Question: I have a data table and I want to do the following:
1) use xyplot to plot the data
2) use rasterimage to 'mark' certain regions in this plot as 'good' (green) or 'bad' (red)
This is what I got so far:
'''
library(lattice)
dataFrame = data.frame(
Z1 = c(0, 1, 2, 3, 4),
Z2 = c(0, 1, 2, 3, 4))
dataFrameResult = data.frame(
install=c(TRUE, TRUE, FALSE))
imageMatrix = matrix(
c(rgb(255, 0, 0, alpha=100, maxColorValue = 255 ),rgb(0, 255, 0, alpha=100, maxColorValue = 255 ),
rgb(255, 0, 0, alpha=100, maxColorValue = 255 ),rgb(0, 0, 255, alpha=100, maxColorValue = 255 )),
nrow = 2, ncol = 2, byrow = TRUE,)
image <- as.raster(imageMatrix)
fig = xyplot(Z1 ~ Z2, group = dataFrameResult$install, data=dataFrame)
plot.new()
print(fig, pos=c(0,0,1,1), more = TRUE)
par(new=TRUE)
plot(c(0, 3), c(0, 3), type = "n", xlab = "", ylab = "")
rasterImage(image, 0, 0, 1, 1, interpolate = FALSE)
'''
This produces the following:

In principal it looks fine but the positioning of the rasterImage function and the positioning of the xyplot do not match up... So, instead of guessing and pushing them around (does this procedure depend on the scales, etc.?) I thought that it can't be that hard to draw an image into a plot... right?
So anybody knows how to achieve the image below with (0,0) being (0,0) in and (1,1) being (1,1) in scales? Or, even better, is there a way to draw an xyplot and tell R to paint the background in a user specified function like so...
'''
getColor = function(x,y) {
return(rgb(x, y, 0, 0, ...))
}
plot (backgroundColorFunction=getColor)
'''
Cheers,
FW
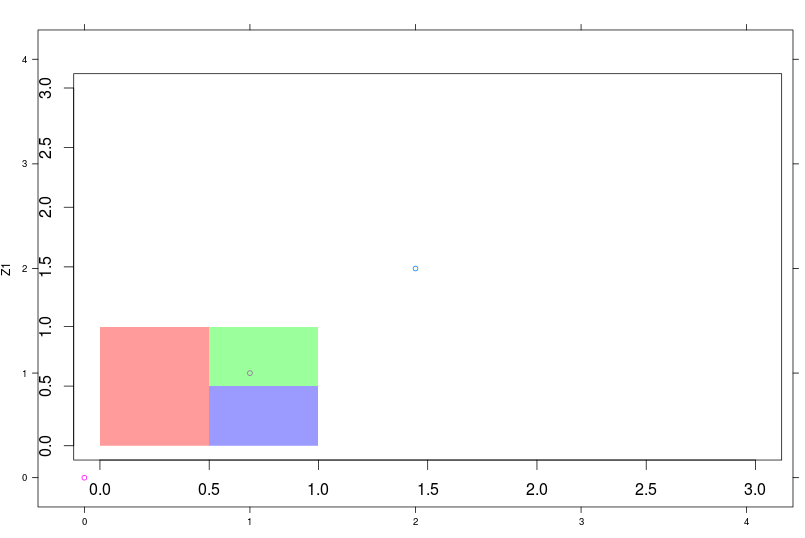
Answer: an easier way is to use the normal plot function, and use the functions like rect() after your plot to mark the regions and points() to plot the data,
for example :
'''
> plot(c(1, 5), c(0, 4), type= "n", xlab = "", ylab ="")
> rect( 2 ,3 , 3 , 4 , col ="green" , border="red" )
> points(c(1:5),c(0:4),col="blue")
> rect(1.8,2.8,2.3,3.4,col="white",border = "white")
'''
that results :

you can customize your plot by changing the parameters and using your data inside this function. other functions to use after plot are :
plot.default, plot.window, points, lines, abline, axis, title, text, mtext, segments, symbols, arrows, polygon, rect, box, contour, filled.contour and image.
try search them in R help, easy to use :)
I've to mention that you can use this function for many times for one plot for example if you want to plot 2 rects just write two rect() function